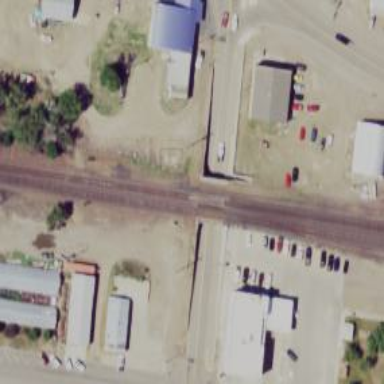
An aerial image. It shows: Railway siding with rails.